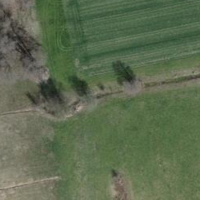
EUNIS habitat code: 52
Species observed at this site:
Pholidoptera griseoaptera
Tettigonia viridissima
Ruspolia nitidula
Pseudochorthippus parallelus
Chorthippus biguttulus